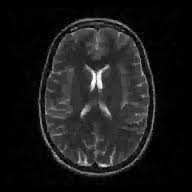
Label: notumor